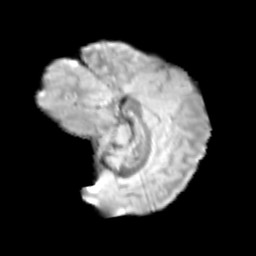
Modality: T2w
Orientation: sagittal
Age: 10
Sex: male
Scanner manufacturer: siemens
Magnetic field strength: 3 T
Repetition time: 3.8 s
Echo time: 0.07 s